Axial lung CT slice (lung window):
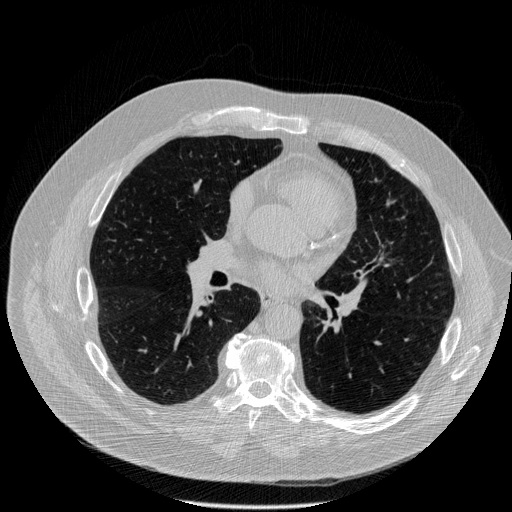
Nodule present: no